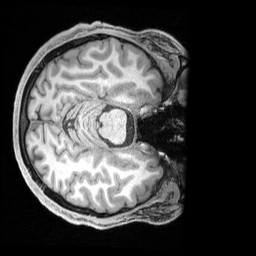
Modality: T1w
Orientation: axial
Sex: male
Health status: ill
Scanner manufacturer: siemens
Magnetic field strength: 3 T
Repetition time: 2.4 s
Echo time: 0.00201 s